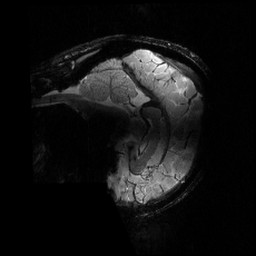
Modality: T2starw
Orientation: sagittal
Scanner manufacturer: siemens
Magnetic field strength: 6.98 T
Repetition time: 3.7 s
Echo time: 0.016 s